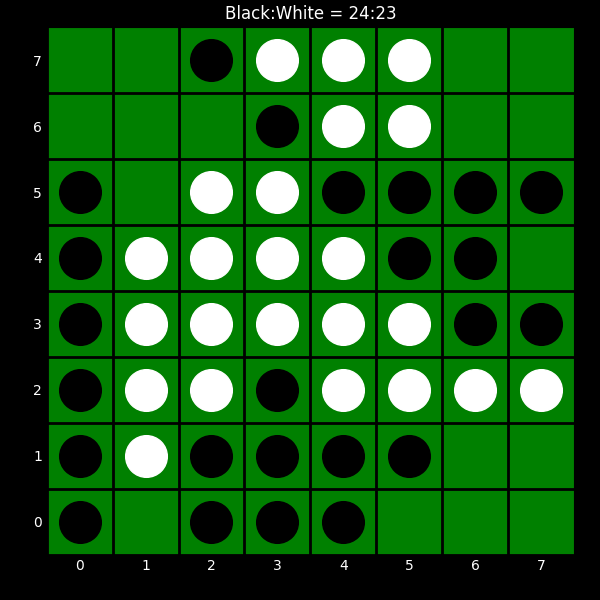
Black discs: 24
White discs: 23